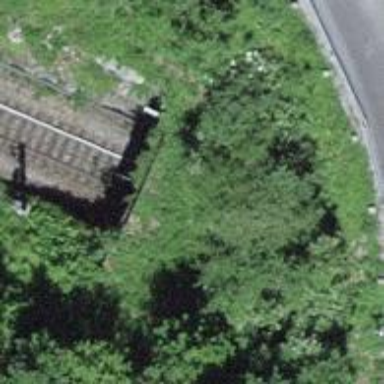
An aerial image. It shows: Single railway track with electrification through contact line.